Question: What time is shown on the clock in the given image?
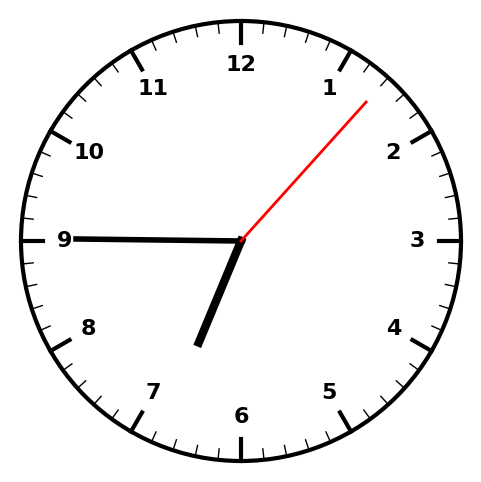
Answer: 06:45:07